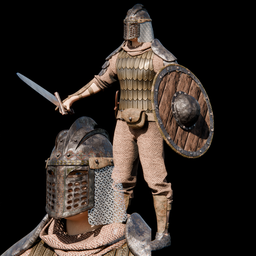
Label: people